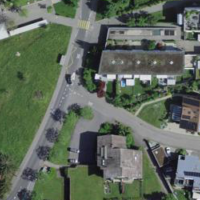
EUNIS habitat code: 54
Species observed at this site:
Prunus spinosa